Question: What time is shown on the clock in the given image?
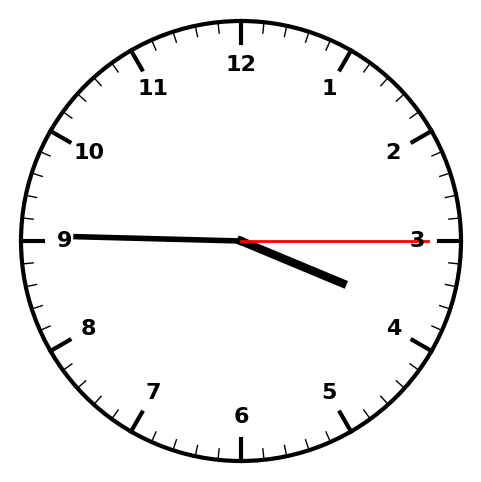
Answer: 03:45:15